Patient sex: M
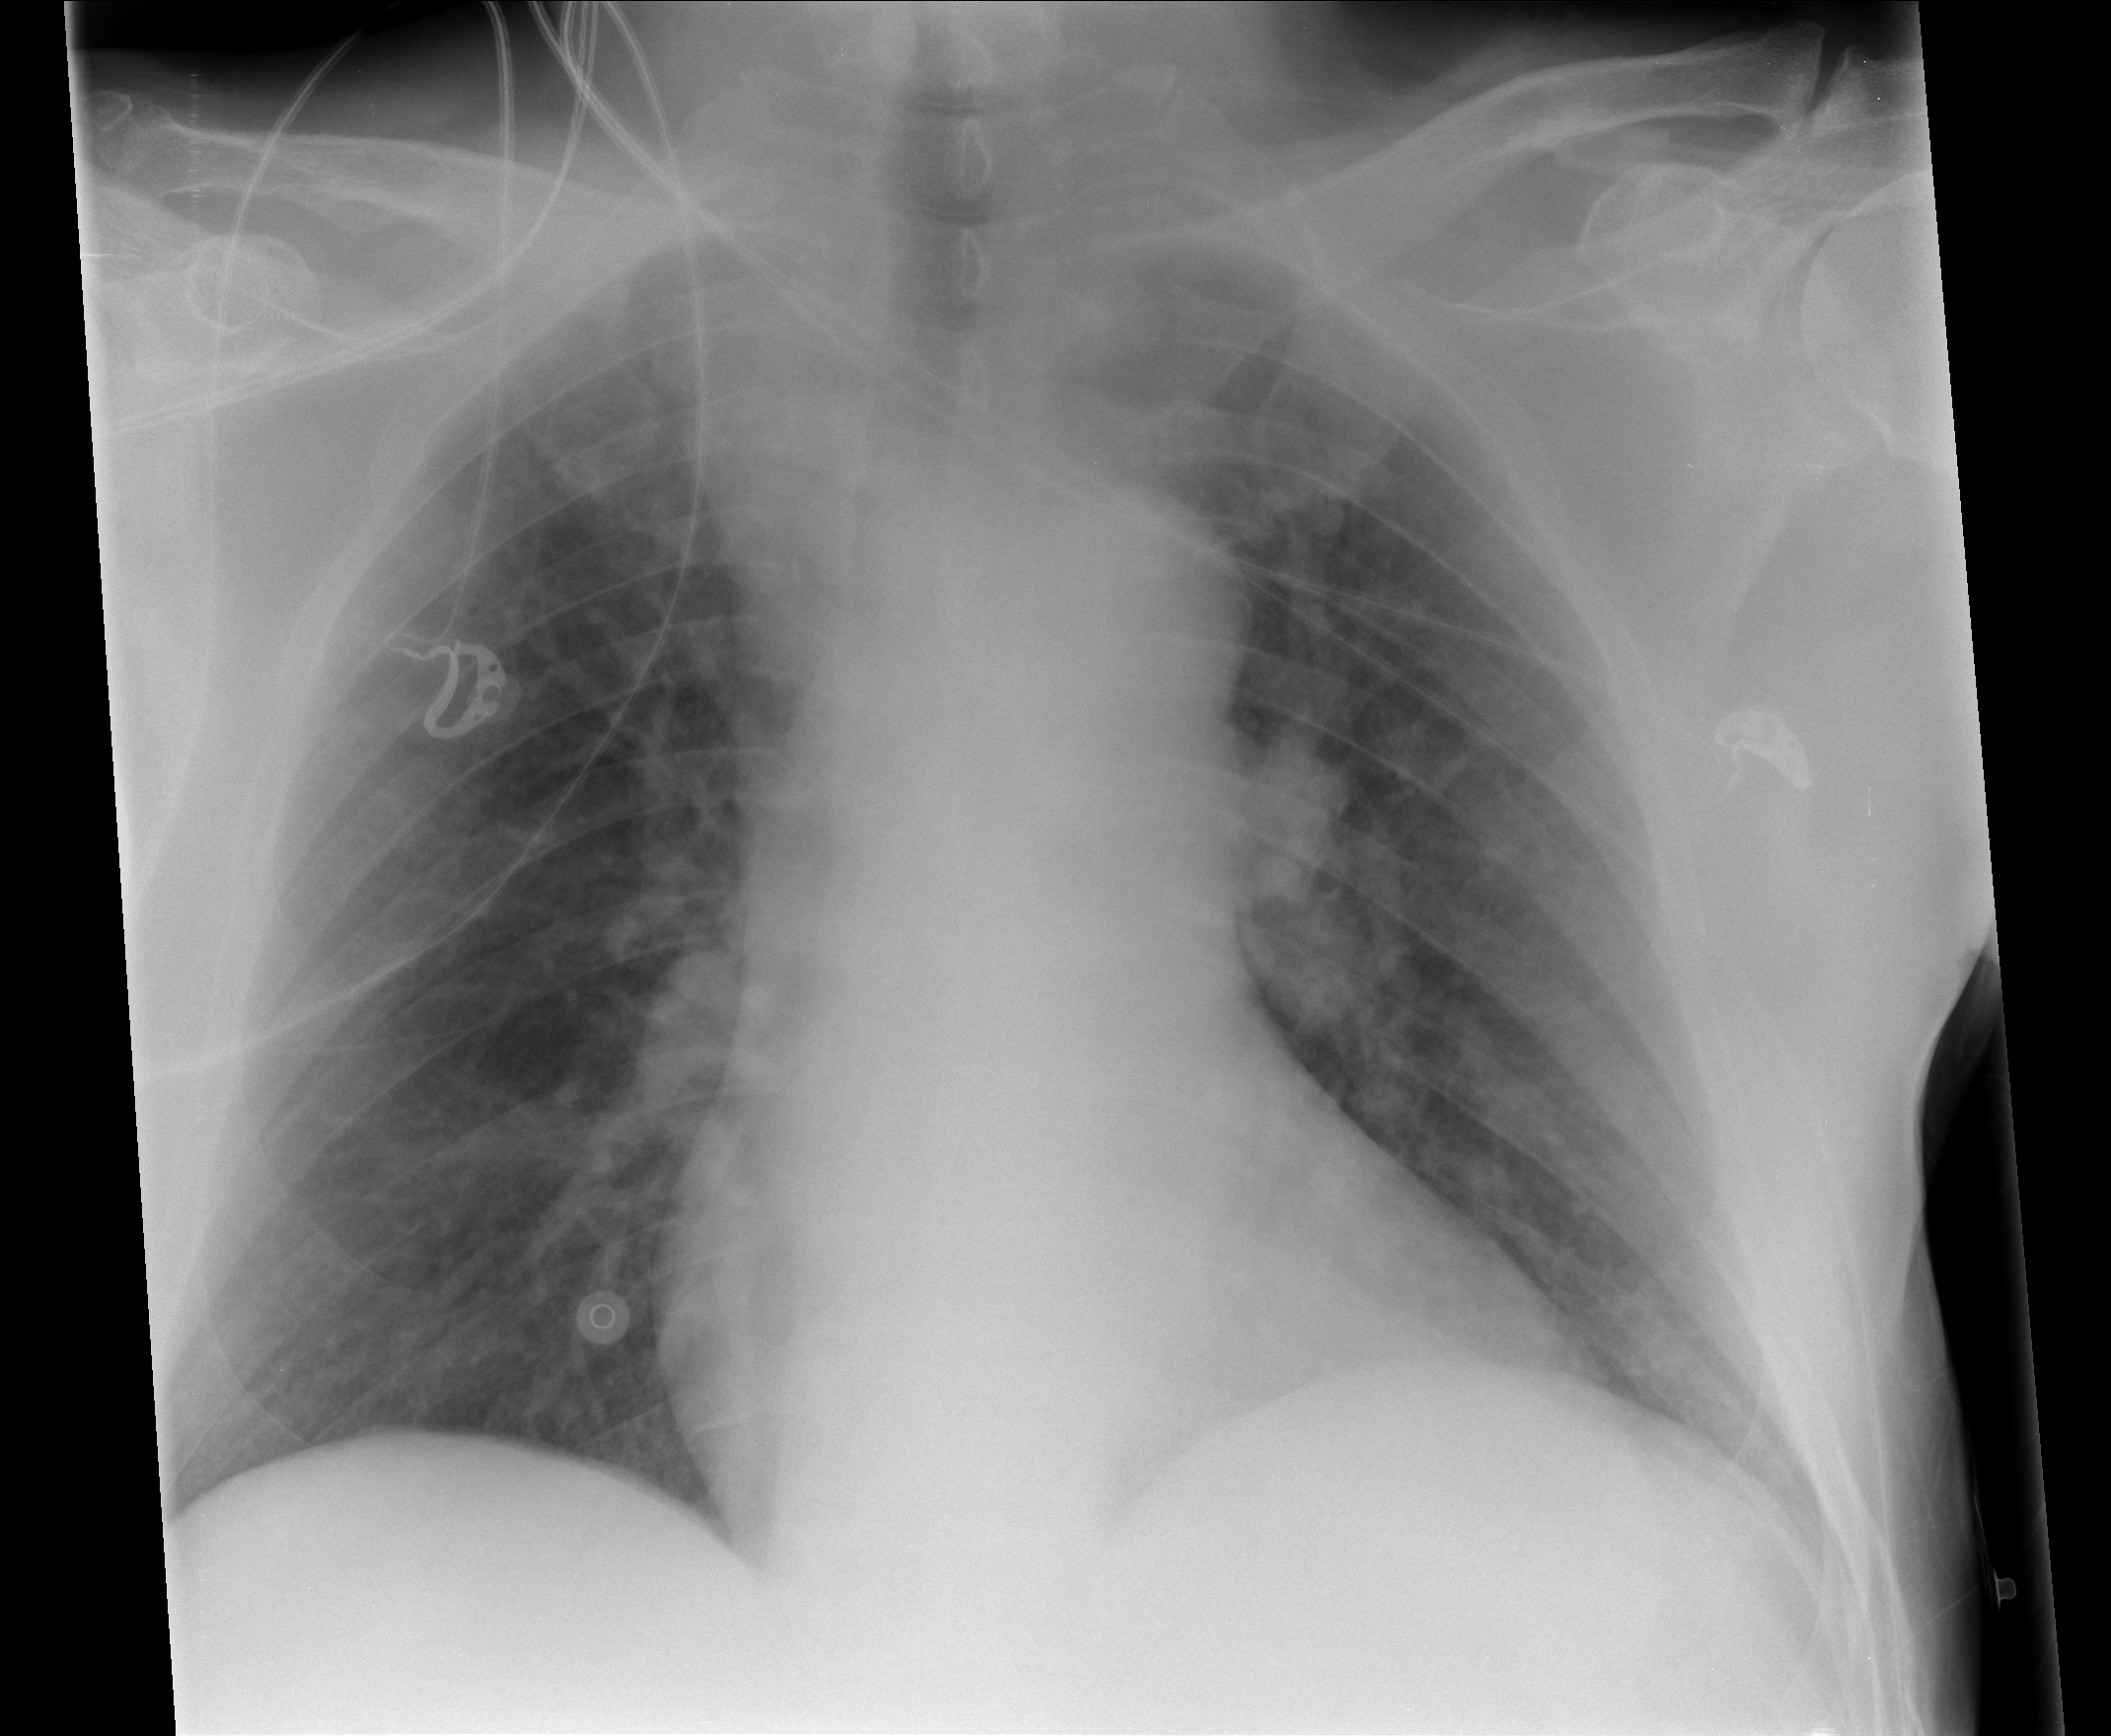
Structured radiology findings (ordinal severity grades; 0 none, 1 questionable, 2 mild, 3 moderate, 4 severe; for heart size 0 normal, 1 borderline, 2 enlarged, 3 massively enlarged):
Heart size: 0
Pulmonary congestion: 2
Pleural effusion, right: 0
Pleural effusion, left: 0
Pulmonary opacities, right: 0
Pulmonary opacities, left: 0
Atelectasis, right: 0
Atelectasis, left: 0